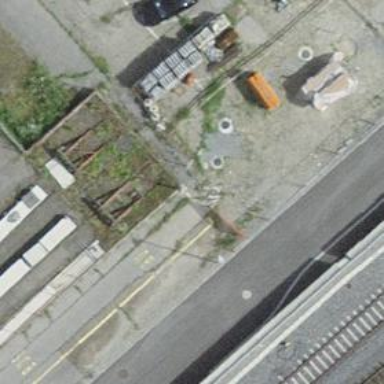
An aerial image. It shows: Railway buffer stop.